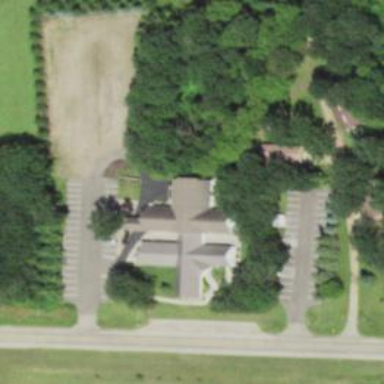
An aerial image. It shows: Place of worship.